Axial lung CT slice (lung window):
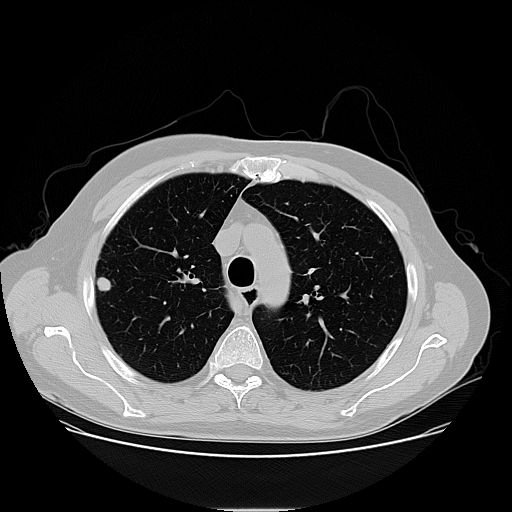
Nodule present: yes
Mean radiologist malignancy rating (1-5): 4.25